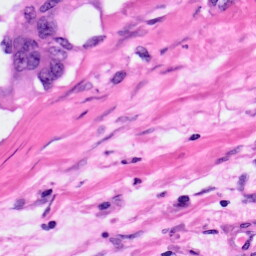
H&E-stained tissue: Pancreatic